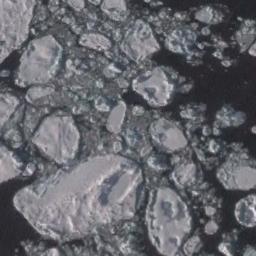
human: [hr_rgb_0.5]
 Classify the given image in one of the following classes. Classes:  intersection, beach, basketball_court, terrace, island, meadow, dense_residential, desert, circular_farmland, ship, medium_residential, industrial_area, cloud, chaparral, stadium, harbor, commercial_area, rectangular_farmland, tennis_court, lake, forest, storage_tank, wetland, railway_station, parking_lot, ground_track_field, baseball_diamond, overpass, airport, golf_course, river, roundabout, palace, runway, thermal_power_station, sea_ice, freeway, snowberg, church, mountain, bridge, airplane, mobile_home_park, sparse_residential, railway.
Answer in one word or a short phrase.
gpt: sea_ice